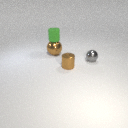
large brown metal sphere to the left of small gray metal sphere